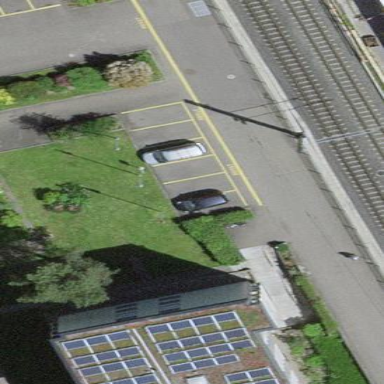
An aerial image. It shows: Parking available on the street side.